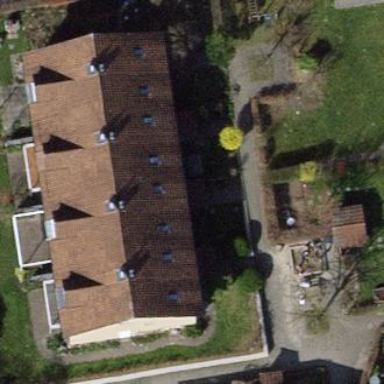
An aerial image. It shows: Terrace building.